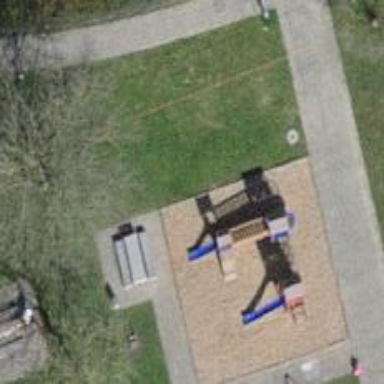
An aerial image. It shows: Playground area for leisure land.